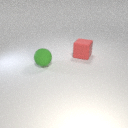
large green rubber sphere in front of large red rubber cube